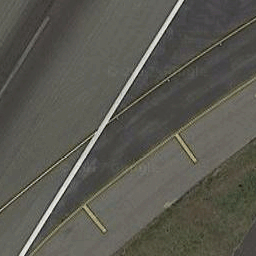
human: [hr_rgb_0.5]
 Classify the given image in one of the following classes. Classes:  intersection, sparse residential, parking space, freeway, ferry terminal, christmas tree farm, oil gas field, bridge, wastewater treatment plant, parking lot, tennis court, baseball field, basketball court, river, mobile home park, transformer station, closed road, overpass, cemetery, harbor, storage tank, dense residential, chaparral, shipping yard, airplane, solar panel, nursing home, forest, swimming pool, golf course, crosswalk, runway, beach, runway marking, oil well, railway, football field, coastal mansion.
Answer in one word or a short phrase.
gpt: runway marking